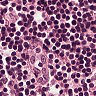
Metastatic tissue present: no